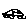
Label: car